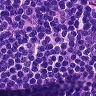
Metastatic tissue present: no